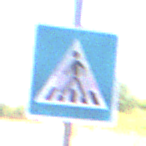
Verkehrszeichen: FussgaengerueberwegRechts
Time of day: Midday
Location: Roofed (Underpass)
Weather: Clear
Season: NotSpecified
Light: Natural